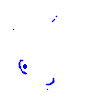
Particle: proton